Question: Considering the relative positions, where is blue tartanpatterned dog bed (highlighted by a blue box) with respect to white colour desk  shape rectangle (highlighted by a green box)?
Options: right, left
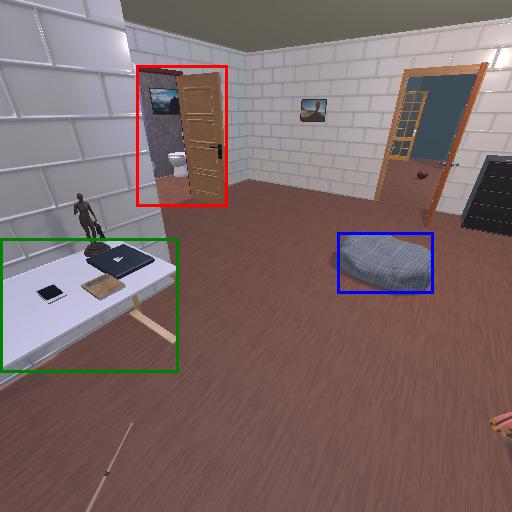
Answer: right